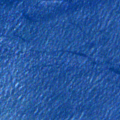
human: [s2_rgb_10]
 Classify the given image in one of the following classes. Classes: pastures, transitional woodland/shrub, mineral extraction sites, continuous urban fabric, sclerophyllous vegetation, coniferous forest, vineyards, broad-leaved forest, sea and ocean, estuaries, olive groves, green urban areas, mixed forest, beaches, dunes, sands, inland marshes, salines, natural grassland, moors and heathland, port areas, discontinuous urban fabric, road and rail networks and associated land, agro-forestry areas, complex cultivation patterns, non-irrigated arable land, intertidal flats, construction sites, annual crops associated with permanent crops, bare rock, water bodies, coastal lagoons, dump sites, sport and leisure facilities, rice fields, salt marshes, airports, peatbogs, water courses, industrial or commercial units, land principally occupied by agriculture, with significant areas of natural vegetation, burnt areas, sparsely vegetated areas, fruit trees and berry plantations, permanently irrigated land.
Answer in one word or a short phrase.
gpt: sea and ocean